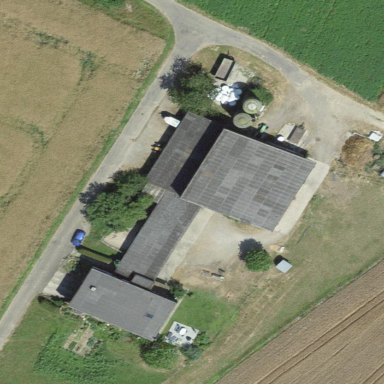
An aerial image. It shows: Farm with farmyard.